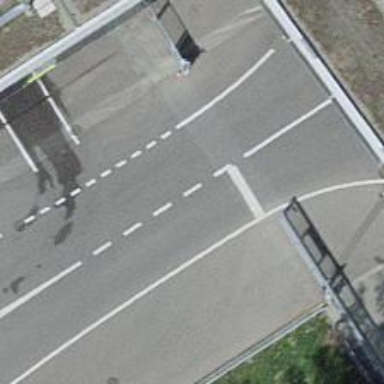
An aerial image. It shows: Road with traffic signals.